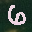
Label: 6